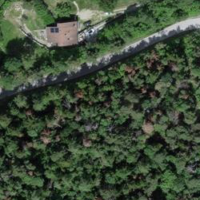
EUNIS habitat code: 43
Species observed at this site:
Juglans regia